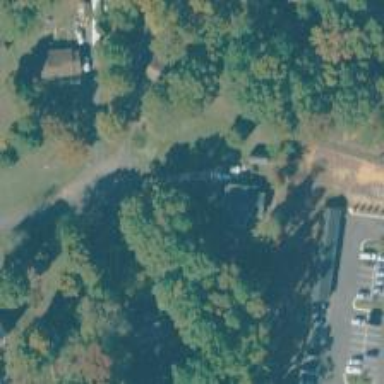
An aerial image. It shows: Driveway leading to service road.